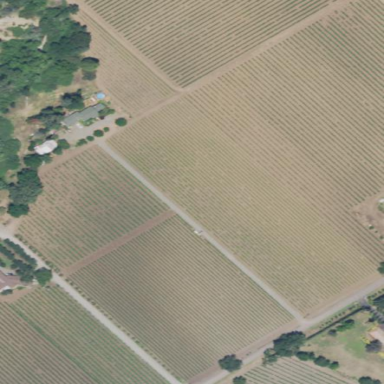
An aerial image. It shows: Vineyard with grape crops.